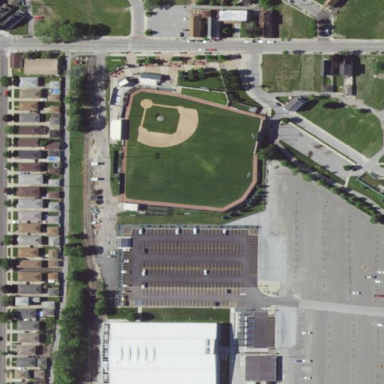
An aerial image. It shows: Baseball stadium for leisure land sports.